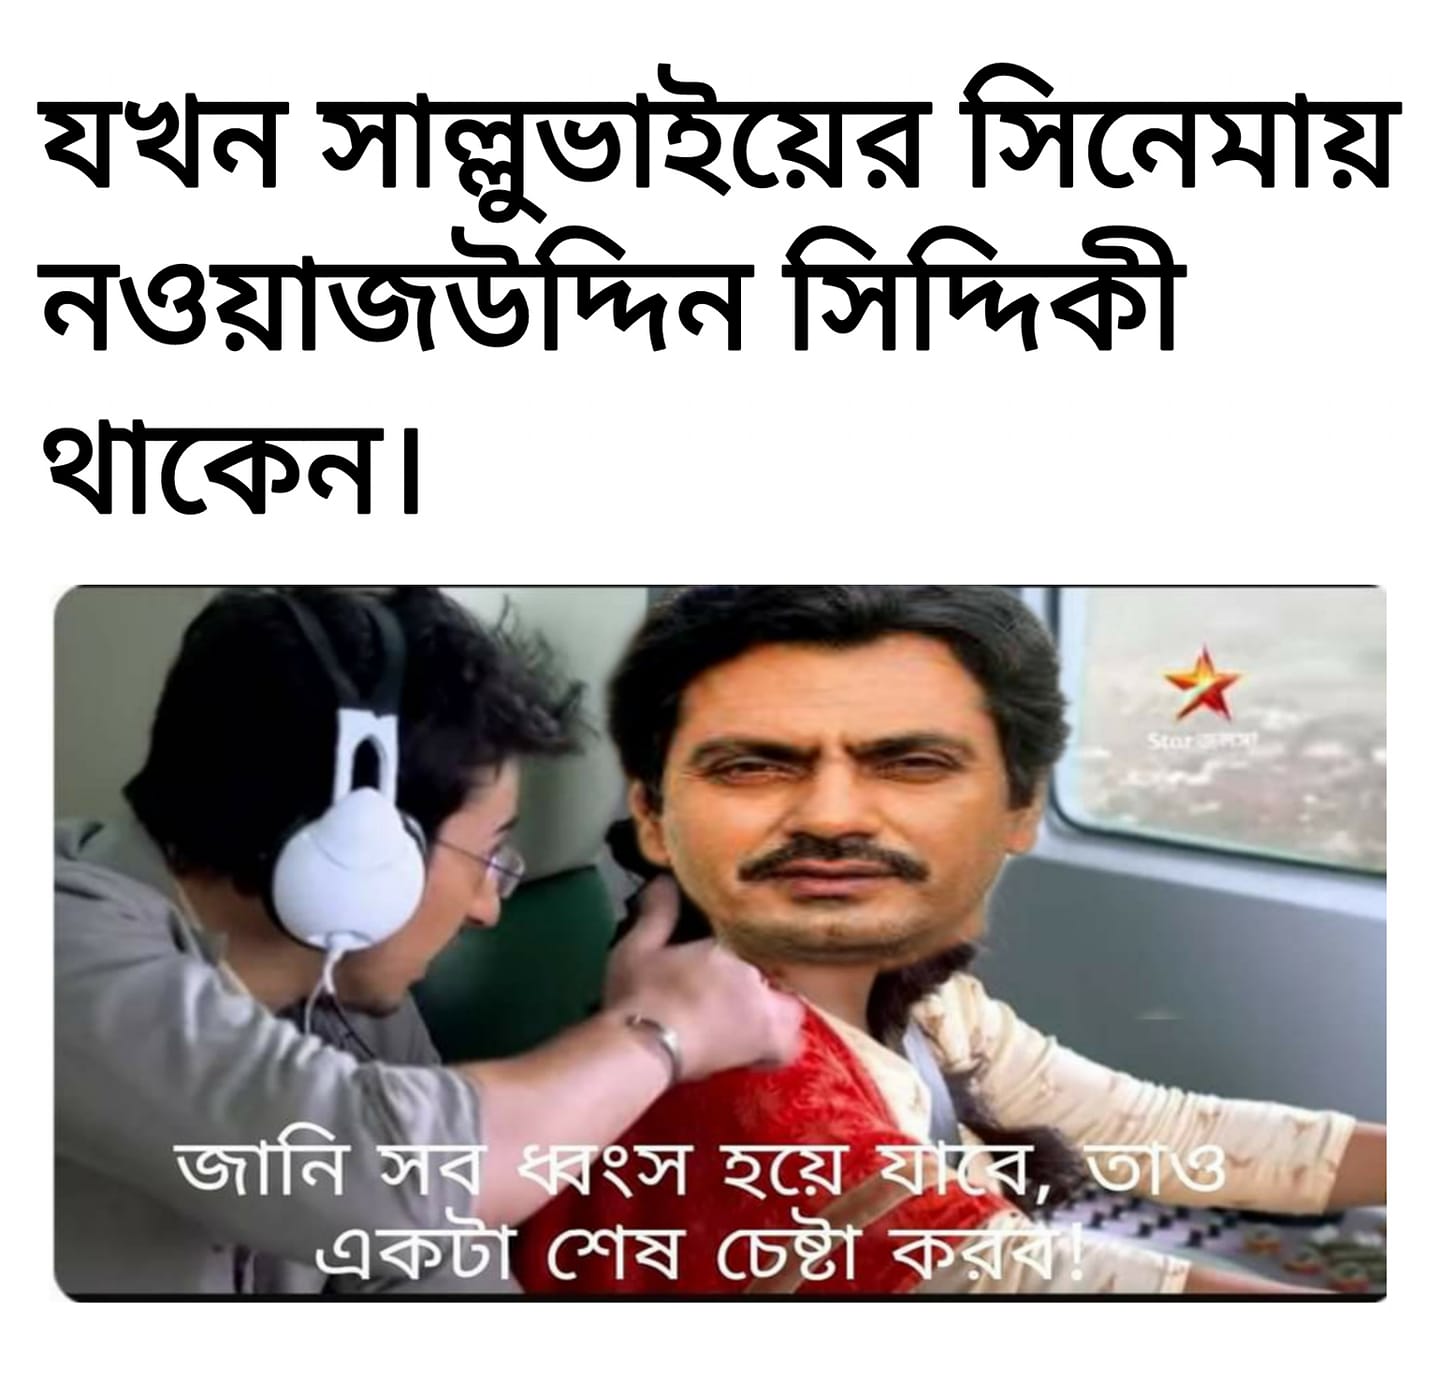
Caption: যখন সাল্লুভাইয়ের সিনেমায় নওয়াজউদ্দিন সিদ্দিকী থাকেন ।    জানি সব ধ্বংস হয়ে যাবে , তাও একটা শেষ চেষ্টা করব !
Label: non-hate